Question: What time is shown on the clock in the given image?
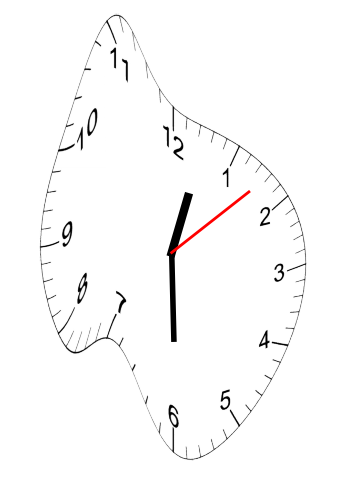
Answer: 12:30:08